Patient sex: F
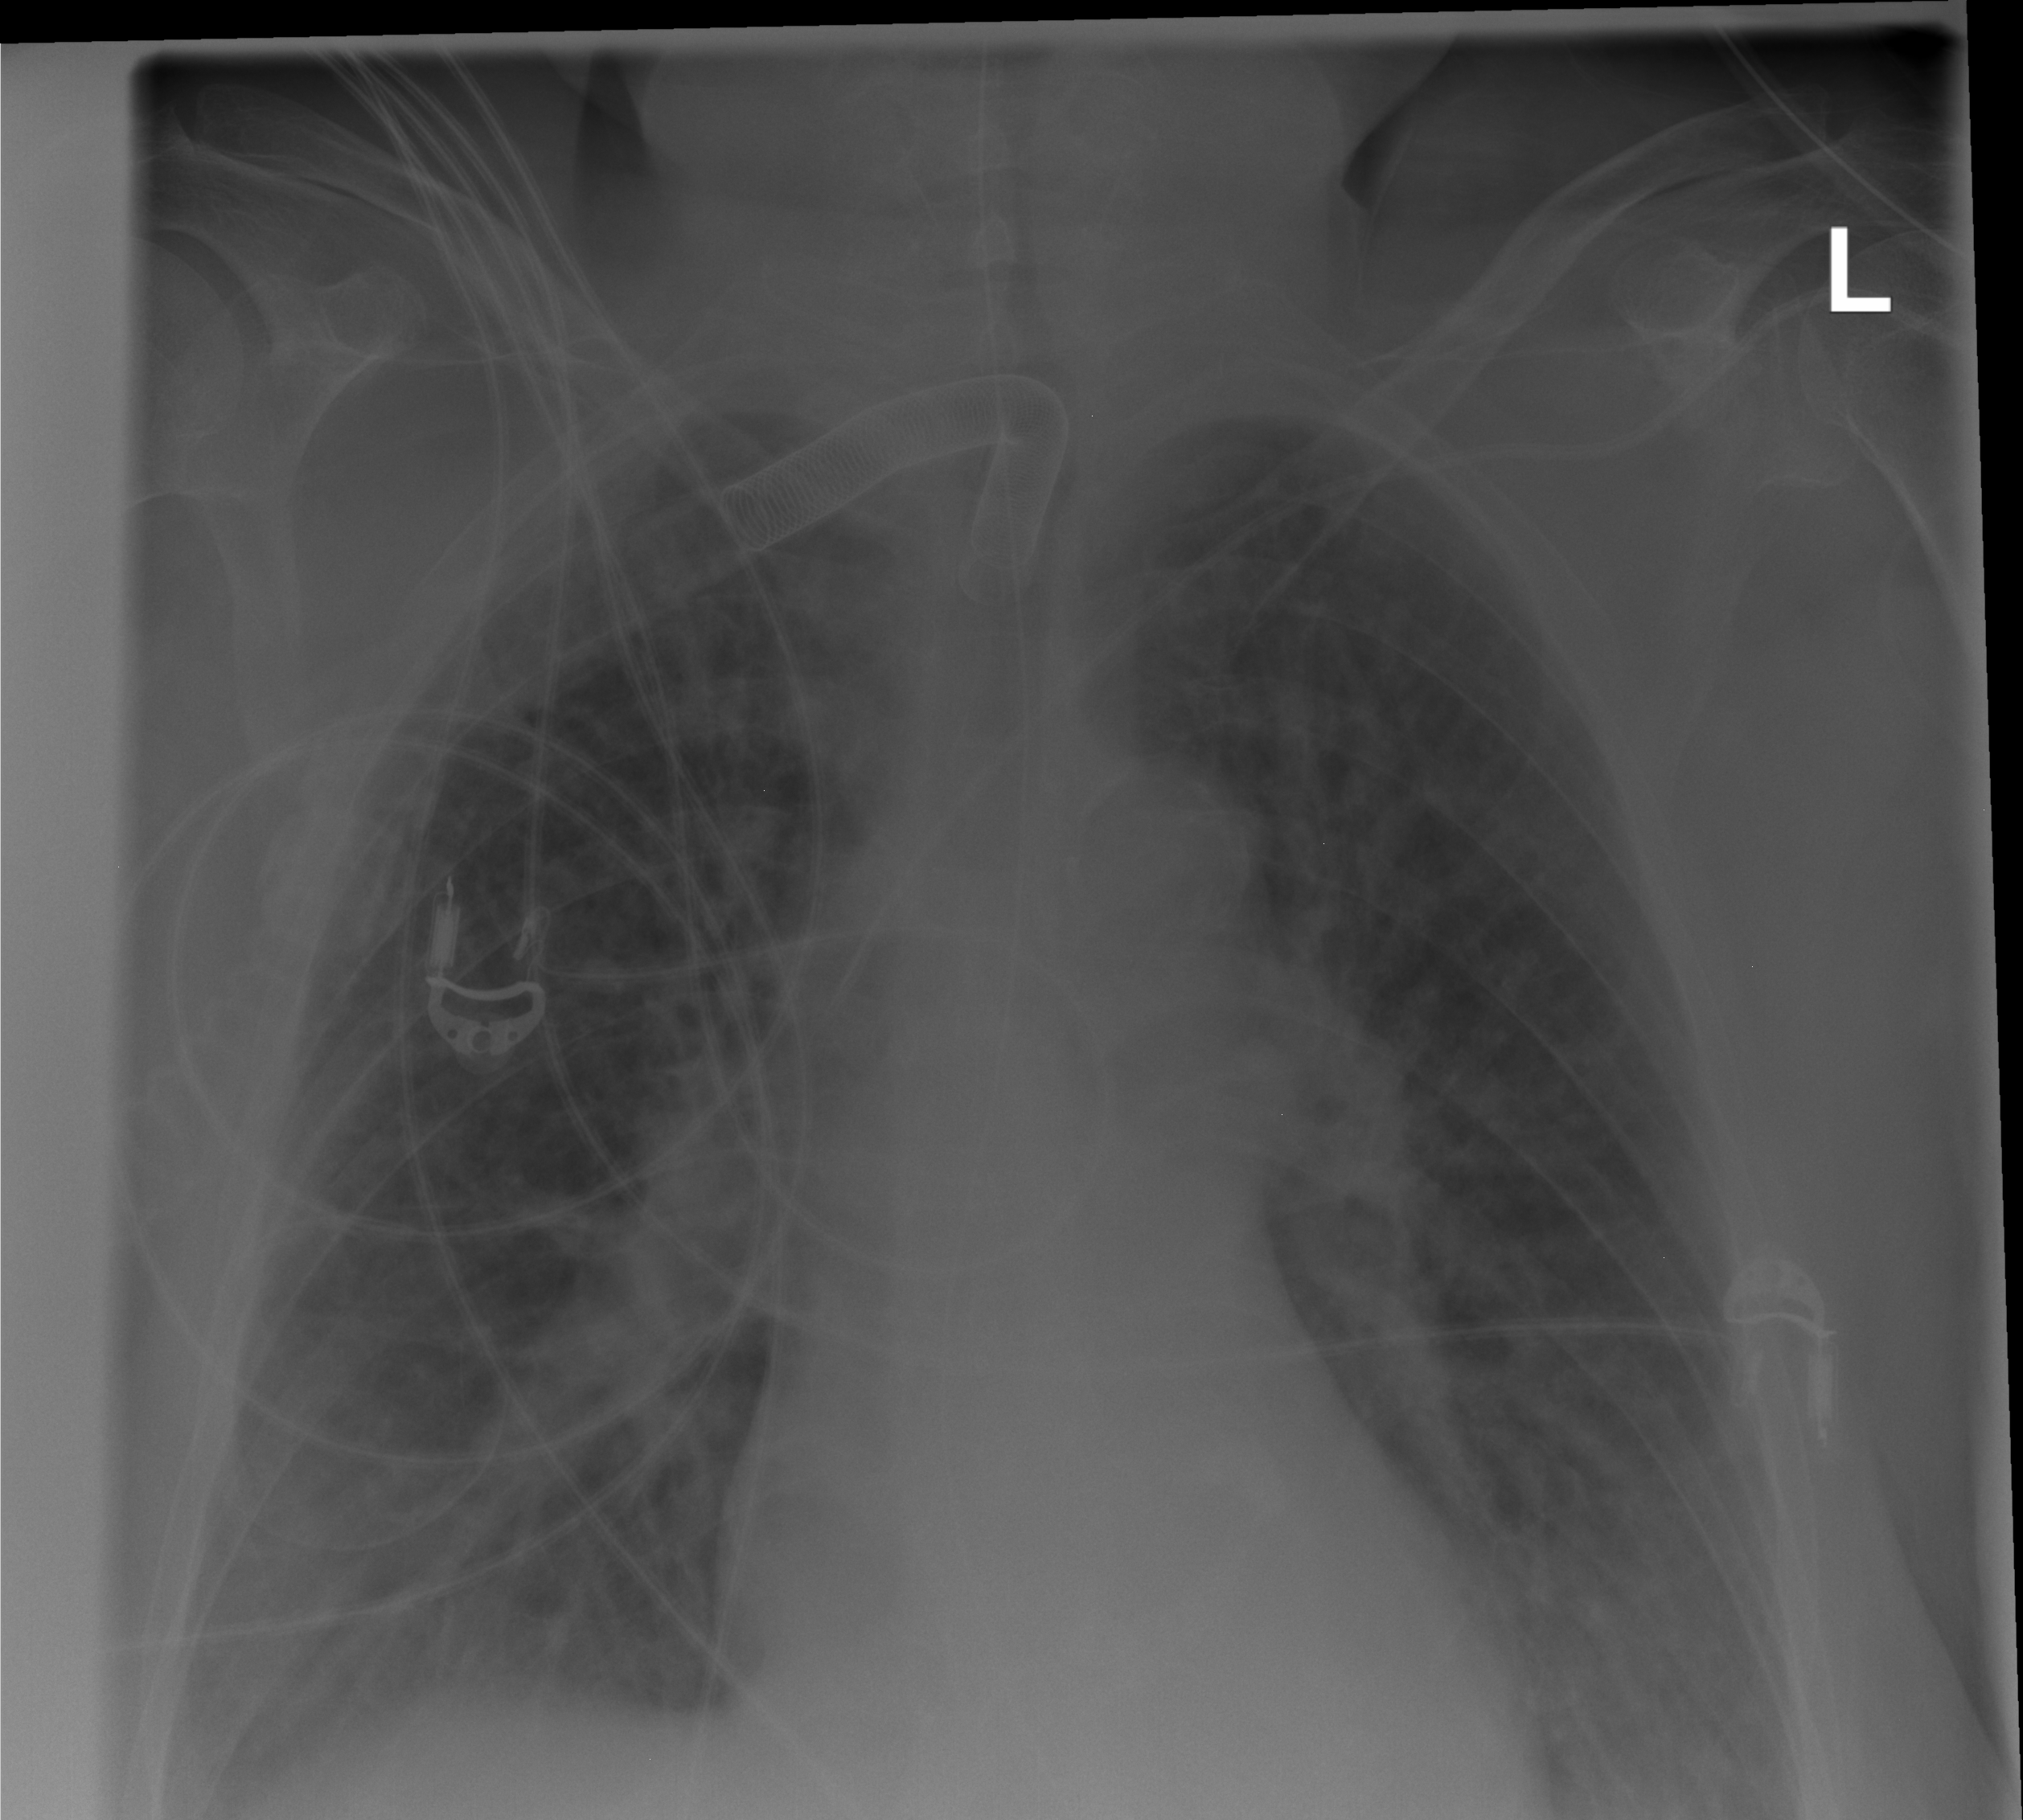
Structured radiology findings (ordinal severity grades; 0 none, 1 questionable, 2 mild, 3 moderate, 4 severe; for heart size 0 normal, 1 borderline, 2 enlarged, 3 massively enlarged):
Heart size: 0
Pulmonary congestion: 3
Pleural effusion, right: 2
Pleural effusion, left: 2
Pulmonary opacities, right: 0
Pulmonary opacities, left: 0
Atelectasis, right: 2
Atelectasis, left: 2